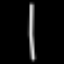
Label: line